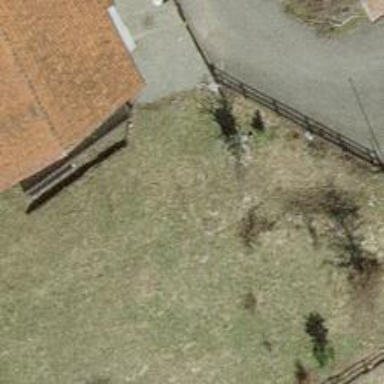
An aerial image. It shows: Isolated dwelling in the countryside.